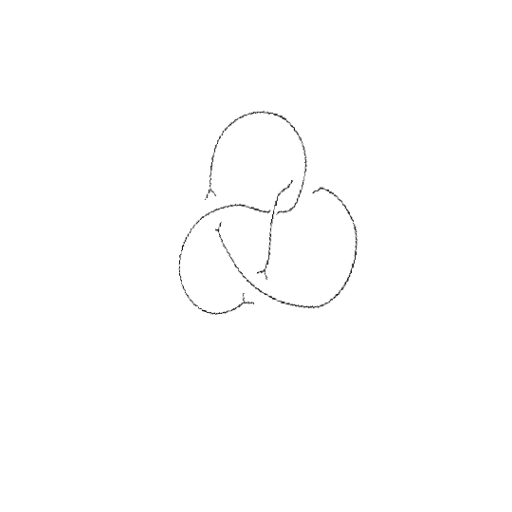
Crossing number: 4